Question: I'm attempting to make a program which displays the following image:

That image comes from the 'Display' window on Android Studio for the XML file for the activity I'm attempting to display. This window includes two fragments, though only one of them has visible elements right now.
However, when running the program on an android device, I get just a blank screen, with none of the visible objects or functionality that I've been programming into the fragments. I do still get the title of the activity at the top though.
What should be appearing is the two icons in the bottom (which are two image buttons from ToolbarFragment) and a blank space to be taken up by a canvas object from DrawingFragment. I am not sure how to draw the canvas yet, but at the very least the buttons should be appearing.
I assume it's something to do with the XML files or the activity itself, so I've provided the code for them below. Any help you can give will be greatly appreciated.
DrawingActivity.java
'''
package com.example.chris.drawingtest;
import android.app.Activity;
import android.util.Log;
public class DrawingActivity extends Activity
implements ToolbarFragment.ToolSelectionListener {
public void sendNewValue(int newValue) {
Log.i("Data received from Toolbar Fragment: ", "The ID of the button pressed is " + newValue);
}
}
'''
activity_drawing.xml
'''
<LinearLayout xmlns:android="http://schemas.android.com/apk/res/android"
xmlns:tools="http://schemas.android.com/tools"
android:layout_width="wrap_content"
android:layout_height="wrap_content"
android:orientation="vertical"
android:layout_gravity="bottom"
android:paddingLeft="@dimen/activity_horizontal_margin"
android:paddingRight="@dimen/activity_horizontal_margin"
android:paddingTop="@dimen/activity_vertical_margin"
android:paddingBottom="@dimen/activity_vertical_margin"
tools:context=".com.example.chris.drawingtest.DrawingActivity">
<fragment
android:name="com.example.chris.drawingtest.DrawingFragment"
android:id="@+id/Drawing"
android:layout_width="wrap_content"
android:layout_height="wrap_content"
tools:layout="@layout/fragment_drawing"
/>
<fragment
android:name="com.example.chris.drawingtest.ToolbarFragment"
android:layout_width="wrap_content"
android:layout_height="wrap_content"
android:id="@+id/Toolbar"
tools:layout="@layout/fragment_toolbar"
/>
</LinearLayout>
'''
ToolbarFragment.java
'''
package com.example.chris.drawingtest;
import android.app.Activity;
import android.app.Fragment;
import android.content.DialogInterface;
import android.os.Bundle;
import android.view.LayoutInflater;
import android.view.View;
import android.view.ViewGroup;
import android.widget.Button;
import android.widget.ImageButton;
import com.example.chris.drawingtest.R;
/**
* Created by Chris on 11/28/2014.
*/
public class ToolbarFragment extends Fragment {
ToolSelectionListener mCallback;
public interface ToolSelectionListener {
public void sendNewValue(int newValue);
}
public void clicked(ImageButton imageButton) {
mCallback.sendNewValue(imageButton.getId());
}
@Override
public void onAttach(Activity activity) {
super.onAttach(activity);
}
@Override
public View onCreateView(LayoutInflater inflater, ViewGroup container, Bundle savedInstanceState) {
return inflater.inflate(R.layout.fragment_toolbar, container, false);
}
private ImageButton pencilButton = (ImageButton) getActivity().findViewById(R.id.pencil);
private ImageButton eraserButton = (ImageButton) getActivity().findViewById(R.id.eraser);
}
'''
DrawingFragment.java
'''
package com.example.chris.drawingtest;
import android.app.Activity;
import android.app.Fragment;
import android.content.Context;
import android.graphics.Bitmap;
import android.graphics.Canvas;
import android.graphics.Paint;
import android.graphics.Path;
import android.os.Bundle;
import android.view.LayoutInflater;
import android.view.MotionEvent;
import android.view.View;
import android.view.ViewGroup;
import android.widget.ImageButton;
import android.widget.LinearLayout;
import com.example.chris.drawingtest.R;
/**
* Created by Chris on 11/28/2014.
*/
public class DrawingFragment extends Fragment {
@Override
public View onCreateView(LayoutInflater inflater, ViewGroup container, Bundle savedInstanceState) {
return inflater.inflate(R.layout.fragment_drawing, container, false);
}
private class DrawView extends View {
private Path drawpath = new Path();
private Paint drawpaint = new Paint();
private Paint canvaspaint;
private Canvas drawcanvas;
private Bitmap canvasBitmap;
private int paintColor = 0xFF000000; //opaque black for pencil
public DrawView(Context context) {
super(context);
drawpaint.setColor(paintColor);
drawpaint.setStrokeWidth(10);
drawpaint.setStyle(Paint.Style.STROKE);
drawpaint.setStrokeJoin(Paint.Join.ROUND);
drawpaint.setStrokeCap(Paint.Cap.ROUND);
canvaspaint = new Paint(Paint.DITHER_FLAG);
}
protected void OnSizeChanged(int w, int h, int oldw, int oldh) {
super.onSizeChanged(w,h,oldw,oldh);
canvasBitmap = Bitmap.createBitmap(w,h,Bitmap.Config.ARGB_8888);
drawcanvas = new Canvas(canvasBitmap);
}
@Override
protected void onDraw(Canvas canvas) {
super.onDraw(canvas);
drawcanvas.drawBitmap(canvasBitmap,0,0,drawpaint);
canvas.drawPath(drawpath, drawpaint);
}
@Override
public boolean onTouchEvent(MotionEvent event) {
float touchX = event.getX();
float touchY = event.getY();
switch(event.getAction()) {
case MotionEvent.ACTION_DOWN:
drawpath.moveTo(touchX,touchY);
break;
case MotionEvent.ACTION_MOVE:
drawpath.lineTo(touchX,touchY);
break;
case MotionEvent.ACTION_UP:
drawcanvas.drawPath(drawpath, drawpaint);
drawpath.reset();
break;
default:
return false;
}
invalidate();
return true;
}
}
Integer value = 0;
}
'''
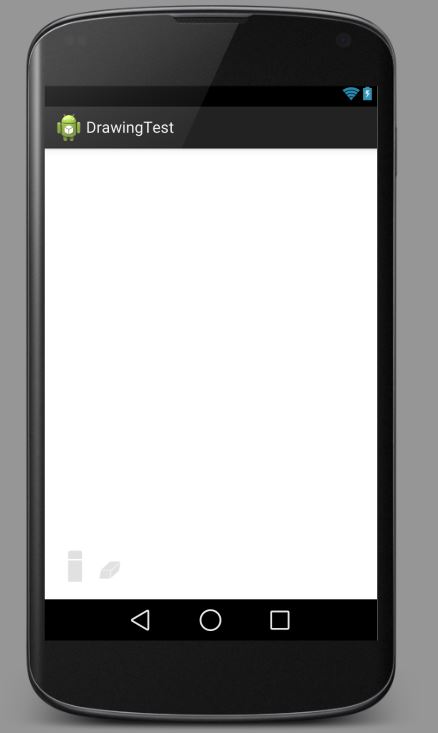
Answer: I might be wrong but should the activity_drawing.xml not be attached to DrawingActivity.java?
It looks like activity_drawing.xml isn't linked to anything.
'''
protected void onCreate(Bundle savedInstanceState) {
super.onCreate(savedInstanceState);
setContentView(R.layout.activity_drawing);
}
'''